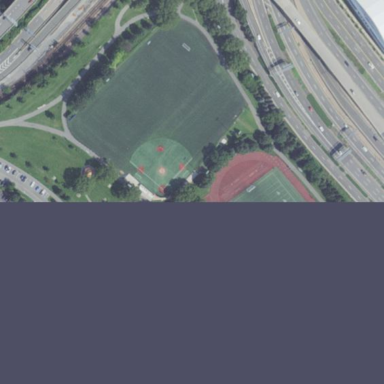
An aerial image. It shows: Park area designated as stadium in the massgis data.